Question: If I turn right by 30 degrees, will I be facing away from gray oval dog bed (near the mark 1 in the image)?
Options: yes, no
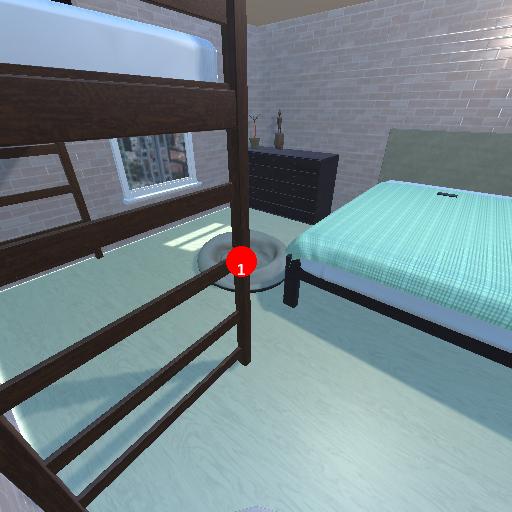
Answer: yes